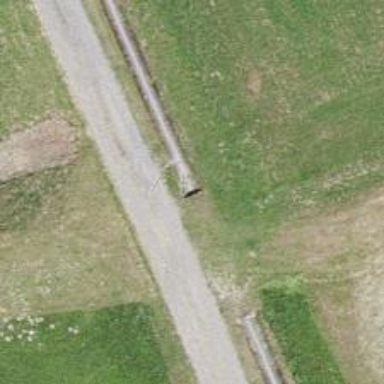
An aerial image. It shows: Culvert tunnel that serves as drain for the waterway.